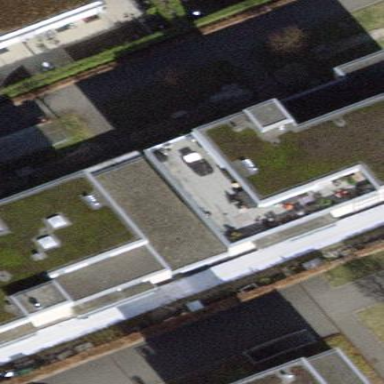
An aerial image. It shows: Yellow building.